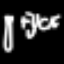
Label: fork